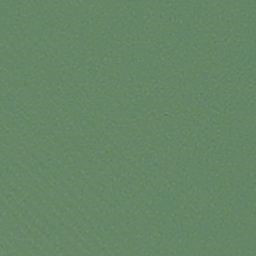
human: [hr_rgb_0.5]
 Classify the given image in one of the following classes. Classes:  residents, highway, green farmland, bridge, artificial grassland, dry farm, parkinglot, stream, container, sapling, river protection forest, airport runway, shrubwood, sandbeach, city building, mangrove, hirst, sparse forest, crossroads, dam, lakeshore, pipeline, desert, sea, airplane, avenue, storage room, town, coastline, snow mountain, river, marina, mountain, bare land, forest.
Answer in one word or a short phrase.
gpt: sea